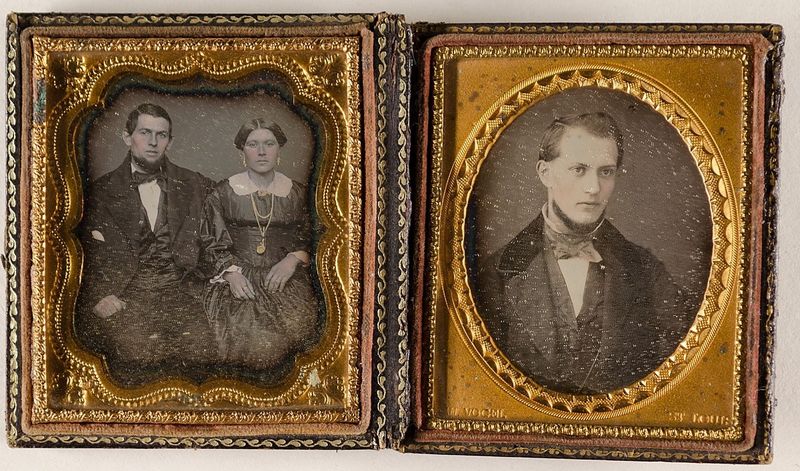
Titel: Ein unbekanntes Paar und ein unbekannter junger Mann
Künstler: W. Vogel
Standort: Hamburg
Institution: Museum für Kunst und Gewerbe Hamburg
Schlagwörter: mann, frau, portrait, figur, brustbild, dreiviertelansicht, foto, fotografie, photographie, photo, etui, lichtbild, handkoloriert, daguerreotypie, bildwerke, angewandte und bildende kunst, hessische systematik, porträt, porträtfotografie, porträtphotographie, hüftbild, handkolorierung